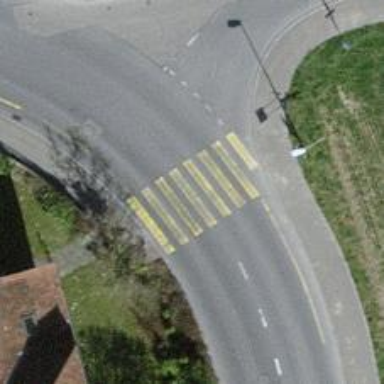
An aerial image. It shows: Zebra crossing on the road.